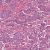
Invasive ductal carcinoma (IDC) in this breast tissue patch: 1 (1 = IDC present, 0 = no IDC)